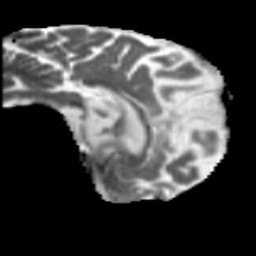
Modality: MD
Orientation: sagittal
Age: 75
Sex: male
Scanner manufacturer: siemens
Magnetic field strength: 3 T
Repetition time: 5.47 s
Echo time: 0.0854 s